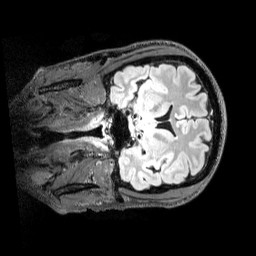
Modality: T2w
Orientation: coronal
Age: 50
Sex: male
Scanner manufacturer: siemens
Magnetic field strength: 3 T
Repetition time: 5 s
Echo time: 0.394 s